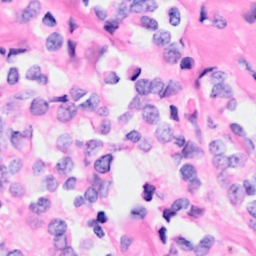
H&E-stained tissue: Breast